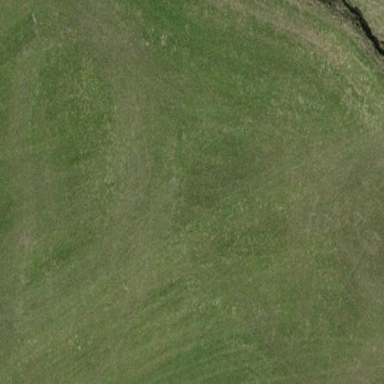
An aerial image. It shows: Golf fairway surrounded by grass.